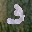
Label: 3